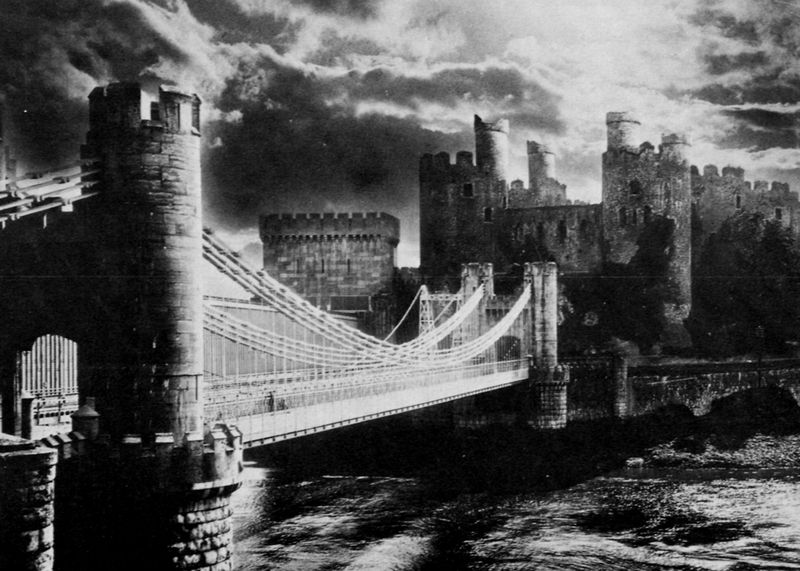
Titel: Conway Castle
Künstler: Francis Frith
Schlagwörter: baum, dunkel, gewitter, himmel, schatten, wasser, weiß, wolken, bäume, fluss, landschaft, menschen, stadt, ufer, abend, fenster, frankreich, grau, hell, licht, nacht, pfeiler, schwarz, strasse, schloss, weg, wolke, stein, steine, wind, brücke, gewässer, gitter, sonne, england, rund, turm, schnell, welle, wellen, düster, bogen, mauer, ziegel, seile, sturm, stürmisch, unwetter, gris, metall, durchgang, geländer, tor, taue, zinnen, befestigung, foto, fotografie, photographie, eisen, zugang, mond, ruine, dunkelgrau, burg, türme, kabel, festung, mauerwerk, wirbel, schwarz weiss, blanc, noir, photo, hellgrau, mauern, mittelalter, orage, london, décor, lumière, romantisme, soleil, bois, ciel, paysage, peinture, streben, fleuve, englisch, foro, nuit, eau, brücken, zinne, pierre, pierres, riviere, schottland, castle, brückenpfeiler, rundtürme, architecture, dessin, porte, tower, hängebrücke, zugbrücke, nuage, nuages, hausteine, pylone, mouvement, chateau, tur', arbres, scharten, pont, réalisme, moyen age, tableau, encre, vague, vagues, tours, tour, mer, castell, medieval, themse, schlitze, tower bridge, perspective, rempart, wassr, rundpfeiler, noir et blanc, point, vent, dunkle wolken, edinburgh, fahrbahn, clair, bewölkter himmel, angleterre, suspension, passage, fort, stahlseile, londres, obscur, dix neuvième, eau forte, griffith, hitchcock, murnau, stro, tamise, viereckturm, wasserwirbel, überspannt, bruchsteinmauer, nuageux, rayons, violence, rive, tempête, süstere atmosphäre, fantsay, forteresse, écosse, muraille, chateux, douve, douves, batisse, kettenbrücke, t, pont levi, hauban, suspendu, drame, pont-levis, créneaux, chateau fort, levis, cable, dramaturge, éléments, clait, châteay, crénaux